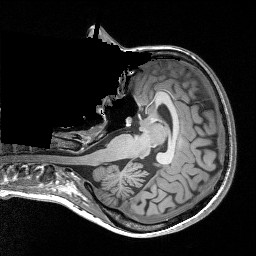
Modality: T1w
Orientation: axial